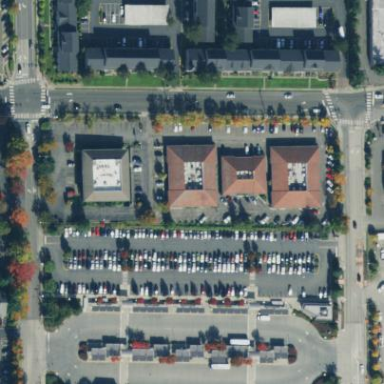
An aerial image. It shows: Commercial area.